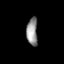
Tissue: skin
Cell type: Myeloid cells
Senescence score: 0.7603
Nuclear area (px): 304
Mean DAPI intensity: 144.1875